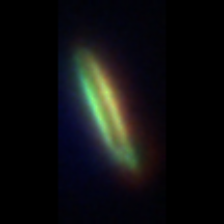
Taxon: Pennate
Group: Diatoms